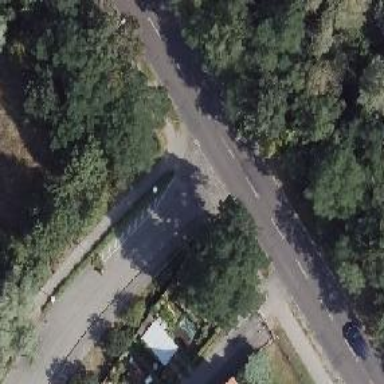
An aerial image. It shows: Tertiary road with asphalt surface and lane markings present.